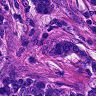
Metastatic tissue present: yes